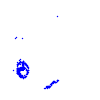
Particle: proton